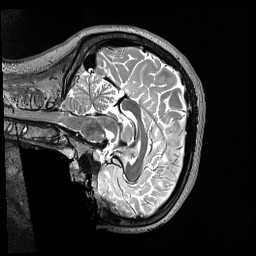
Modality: T2w
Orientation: sagittal
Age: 22
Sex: female
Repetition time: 3.2 s
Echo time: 0.563 s